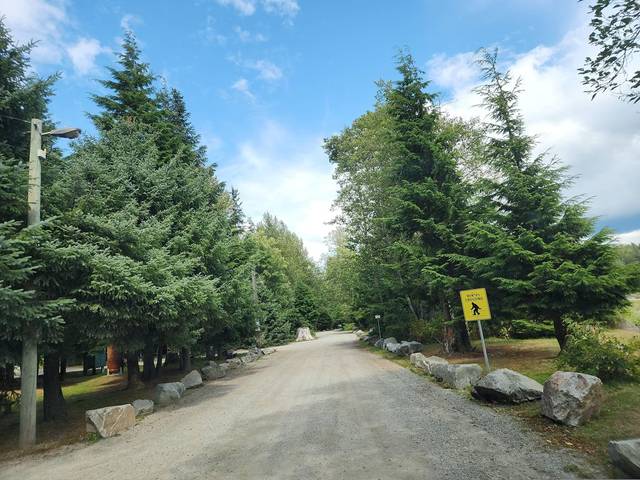
Region: Canada
Coordinates: 54.057, -128.684